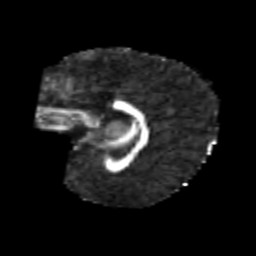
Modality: FA
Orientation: sagittal
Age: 7
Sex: male
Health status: healthy